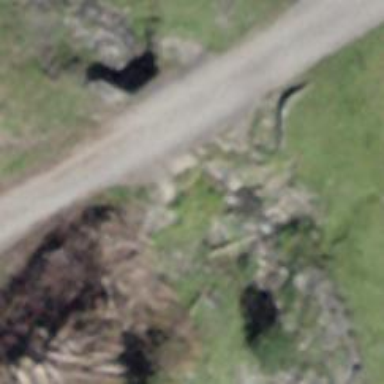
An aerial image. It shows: Tunnel.